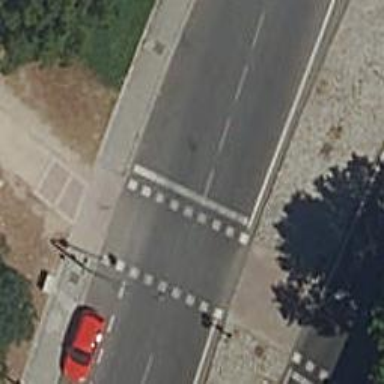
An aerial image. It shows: Road crossing with traffic signals.